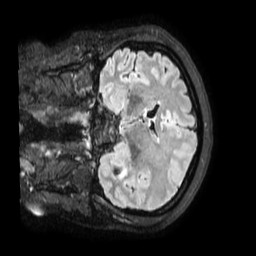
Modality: FLAIR
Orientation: coronal
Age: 36
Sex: female
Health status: ill
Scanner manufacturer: philips
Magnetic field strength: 3 T
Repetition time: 4.8 s
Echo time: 0.34 s